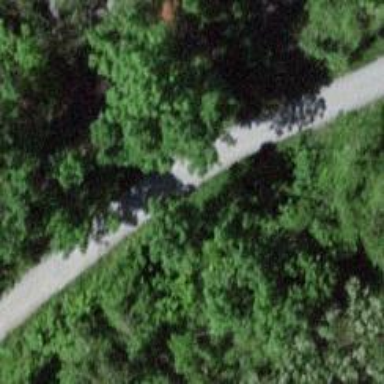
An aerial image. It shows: Unpaved path.